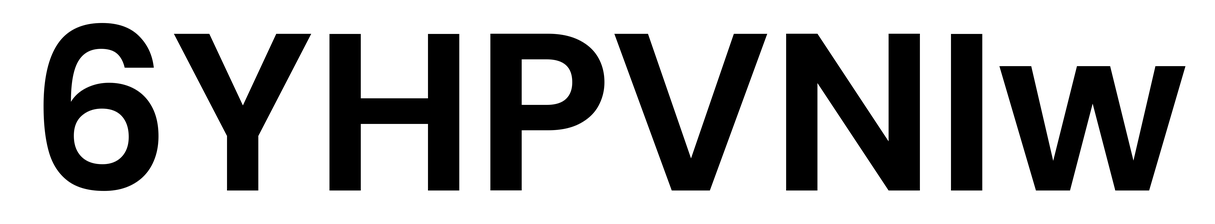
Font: Poppins-SemiBold